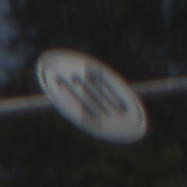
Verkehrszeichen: EndeGeschwindigkeit110
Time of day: Midday
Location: Outdoor (Nature)
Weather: PartlyCloudy
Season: NotSpecified
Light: Natural